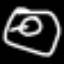
Label: donut